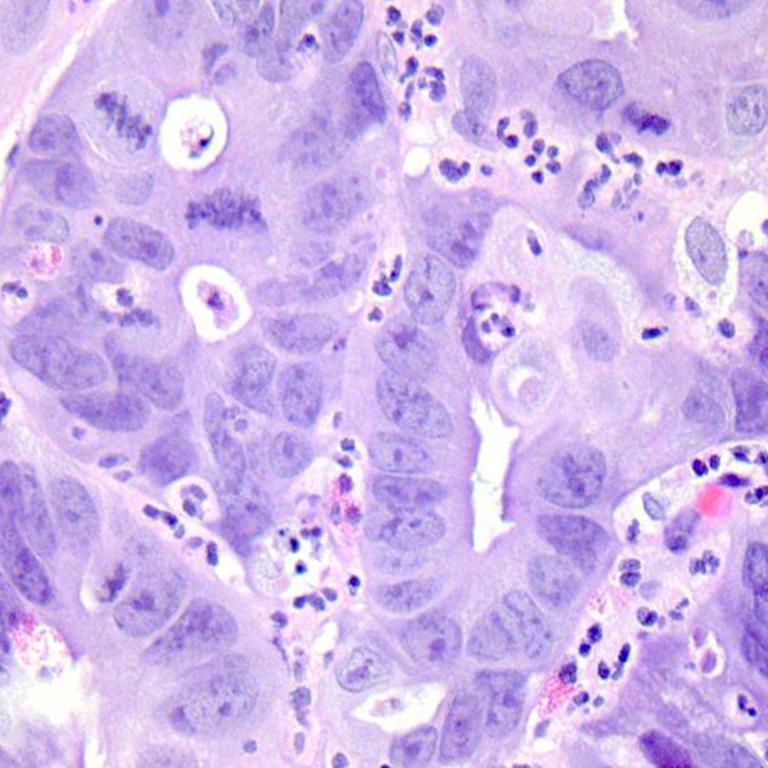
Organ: colon
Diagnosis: adenocarcinomas